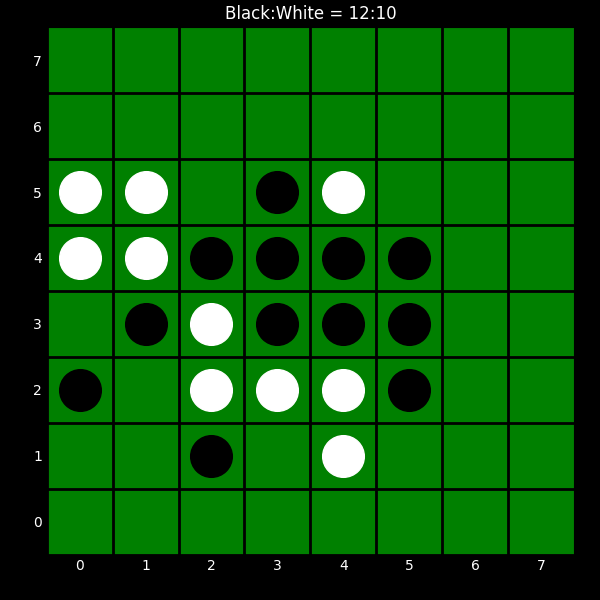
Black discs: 12
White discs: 10